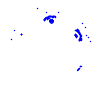
Particle: electron